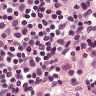
Metastatic tissue present: no